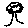
Label: tree